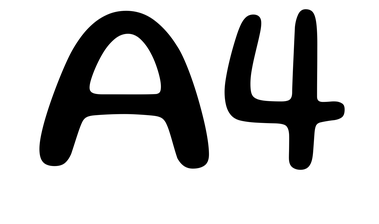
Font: Gluten_Regular